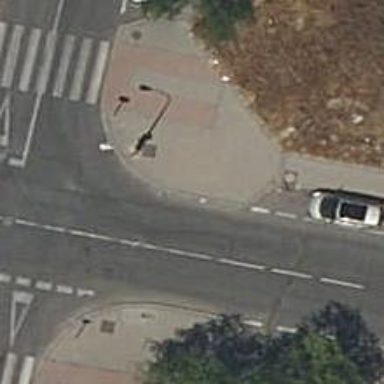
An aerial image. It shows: Road crossing with traffic signals.